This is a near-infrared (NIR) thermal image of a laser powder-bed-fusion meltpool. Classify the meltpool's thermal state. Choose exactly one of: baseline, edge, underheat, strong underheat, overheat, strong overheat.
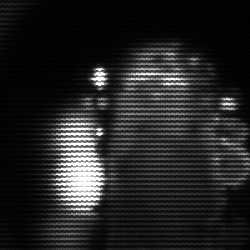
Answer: strong underheat